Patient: sex F, age 61
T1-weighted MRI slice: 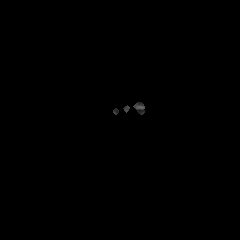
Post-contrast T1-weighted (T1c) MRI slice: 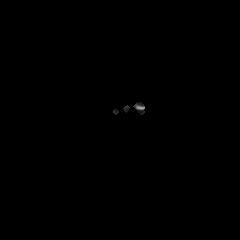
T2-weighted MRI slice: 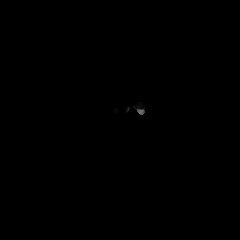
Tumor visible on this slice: no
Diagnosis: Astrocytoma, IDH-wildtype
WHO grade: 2